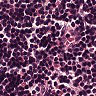
Metastatic tissue present: no